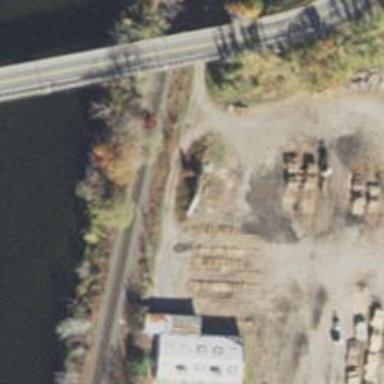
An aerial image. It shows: Bridge supported by abutments.